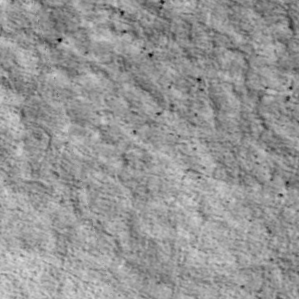
Label: non_frost